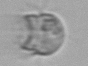
Label: Balanion